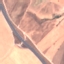
Land use / land cover class: Highway